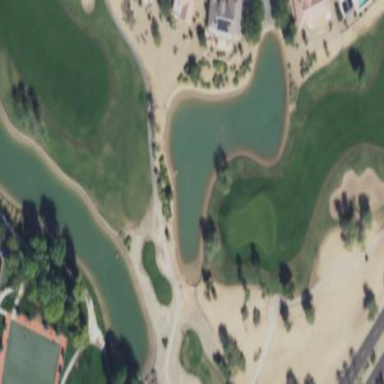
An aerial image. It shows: Water hazard in golf course. The hazard is natural water feature.